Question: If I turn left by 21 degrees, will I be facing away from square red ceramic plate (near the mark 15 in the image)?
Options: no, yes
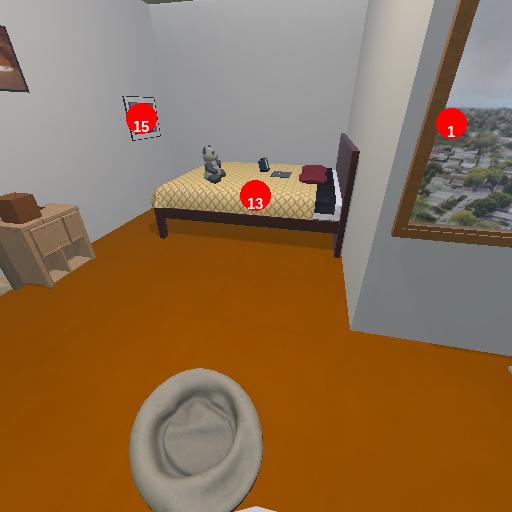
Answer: no